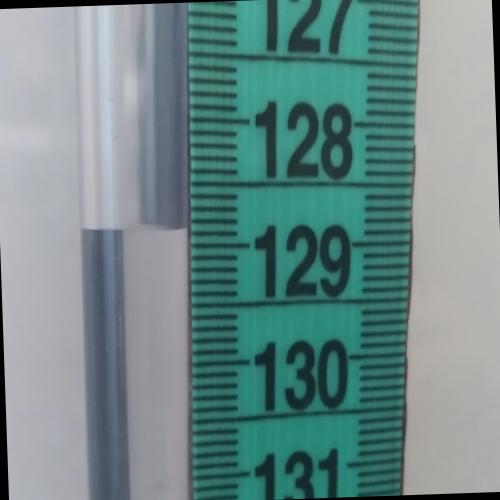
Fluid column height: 128.9 cm